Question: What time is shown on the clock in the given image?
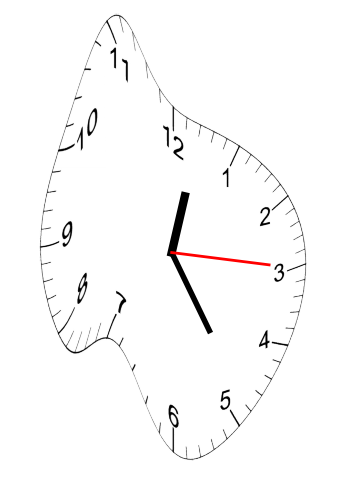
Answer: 12:24:15